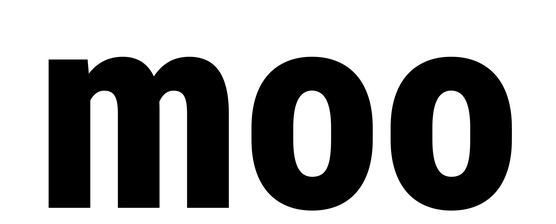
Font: Roboto_Condensed_ExtraBold